Question: For android app build path adding facebook library project,But it is not highlighting here placing the screenshot.Please look on project selection window.Facebook is not showing .help me thanks in advance.

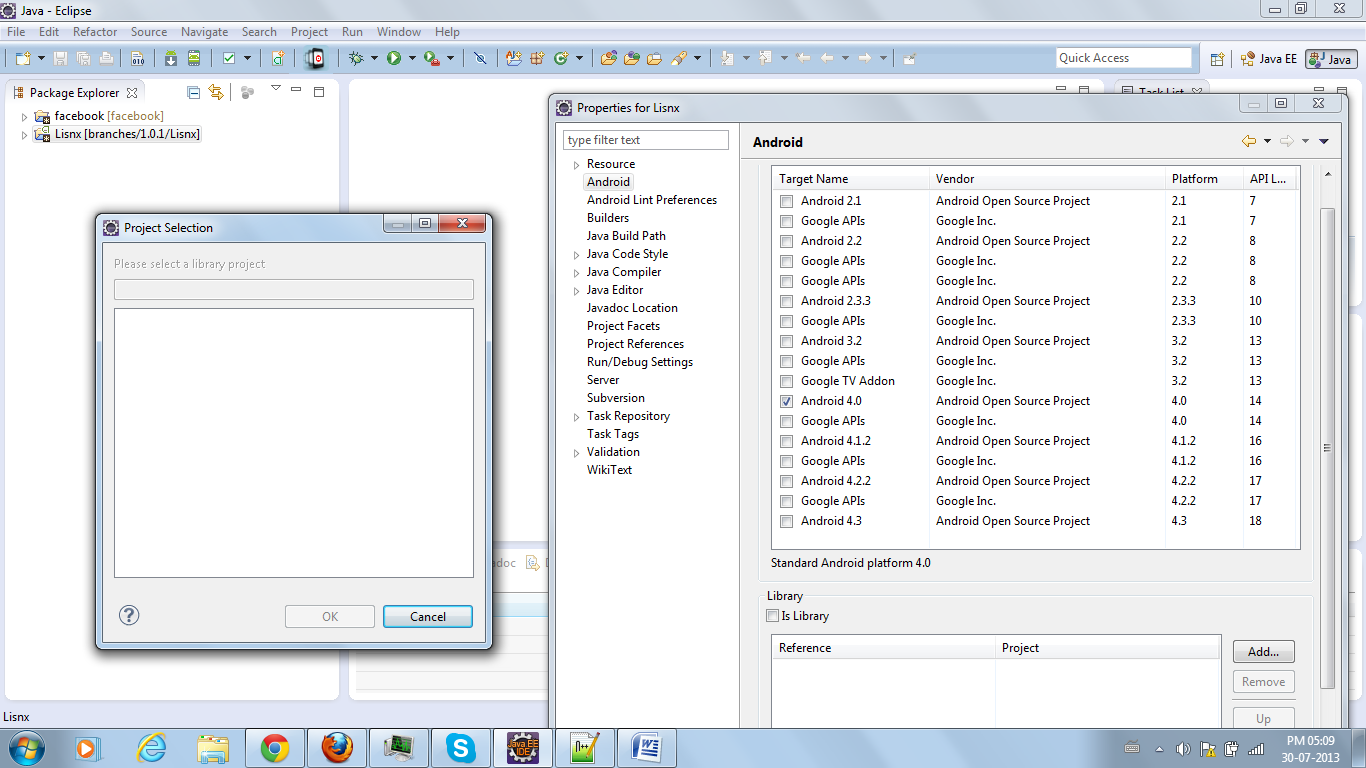
Answer: Put Facebook sdk in same Workspace as project...That's it..